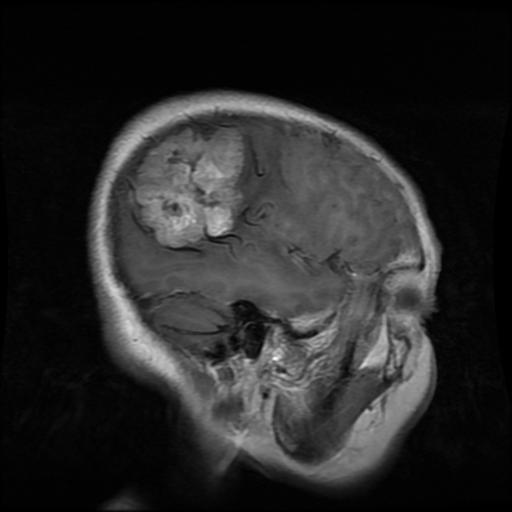
Label: meningioma